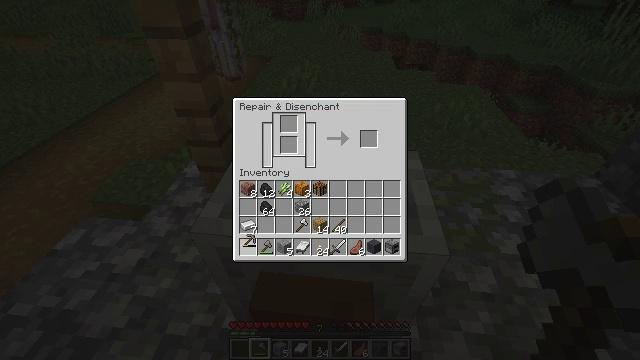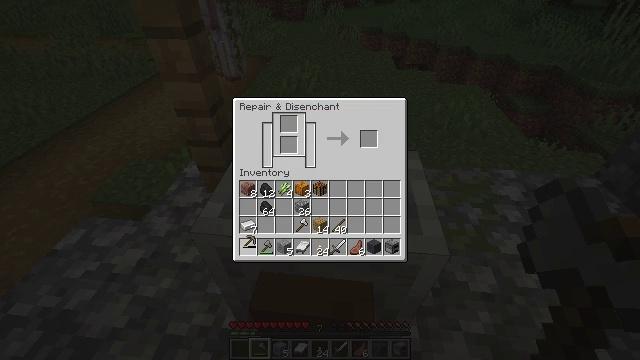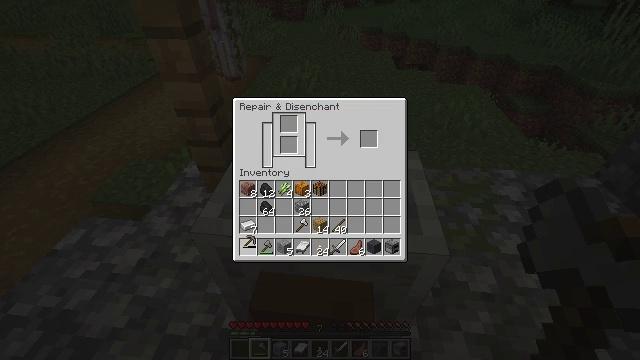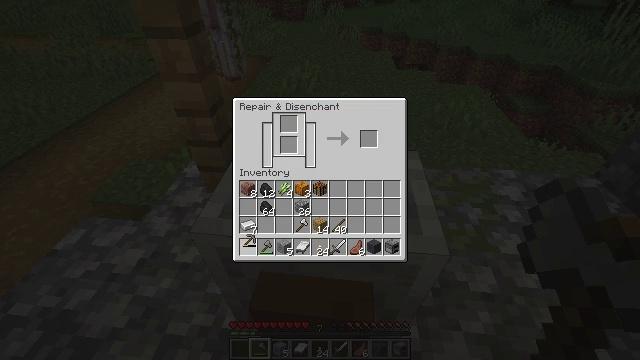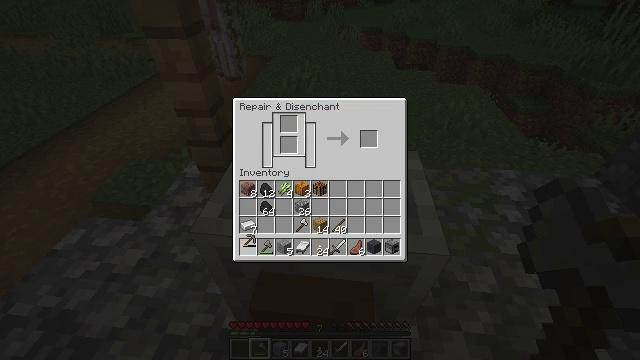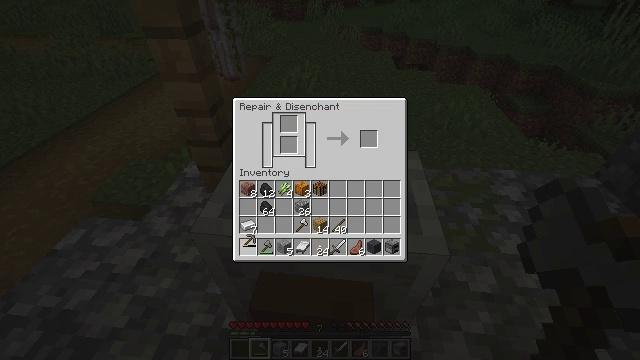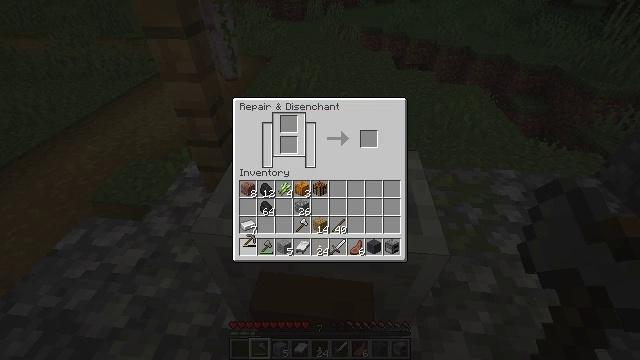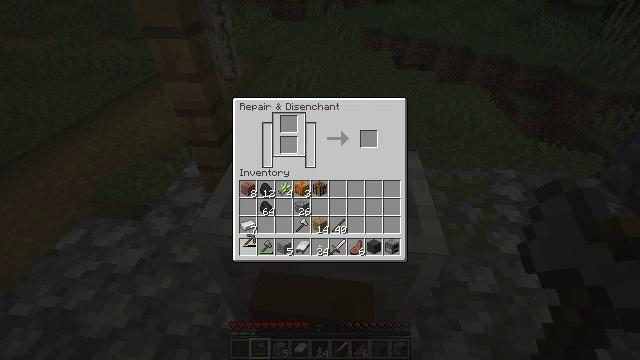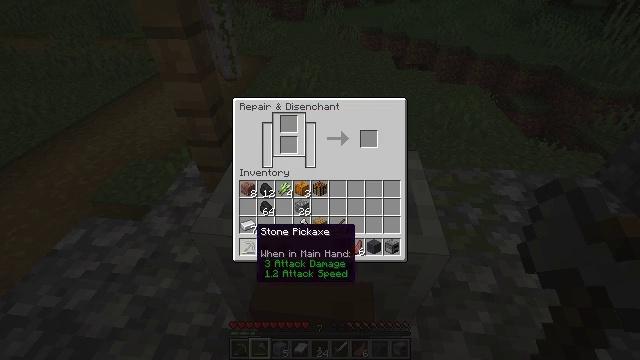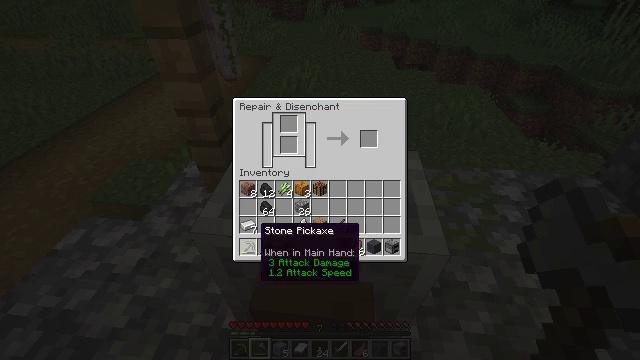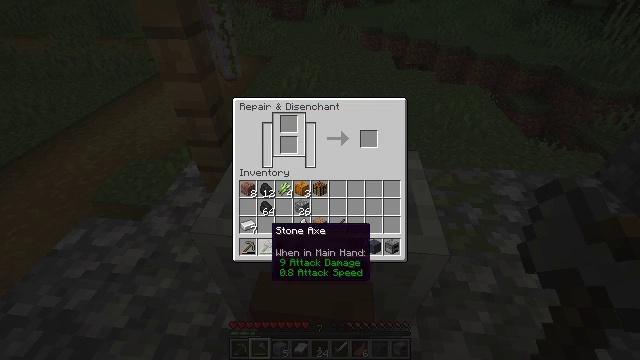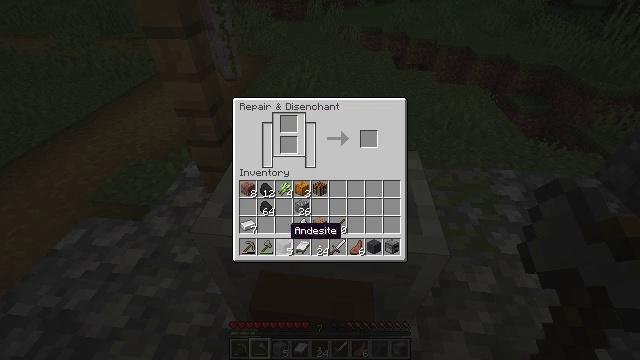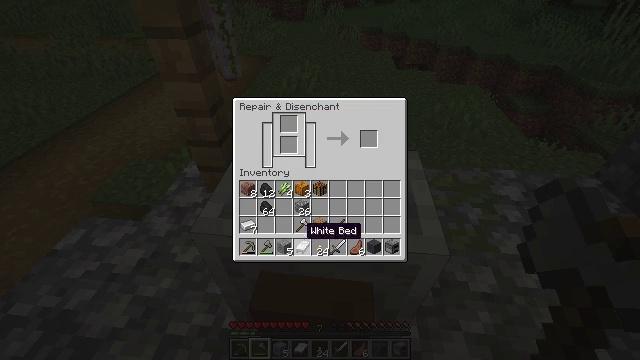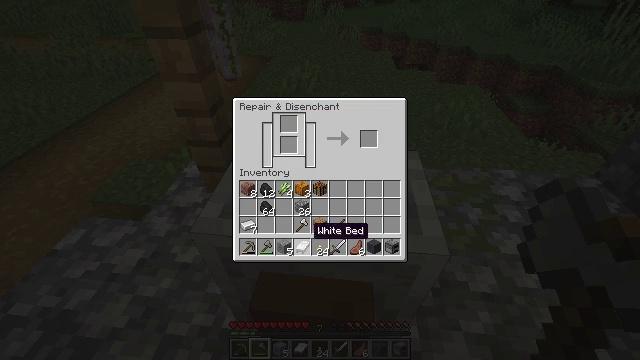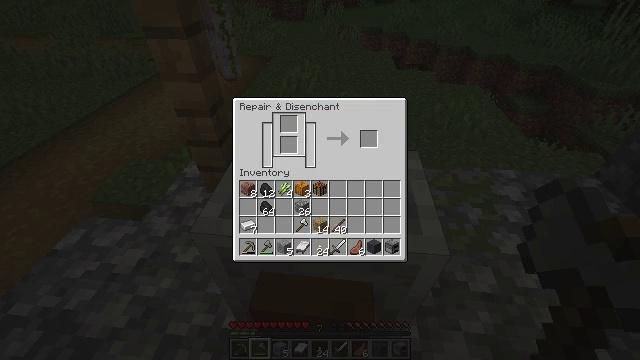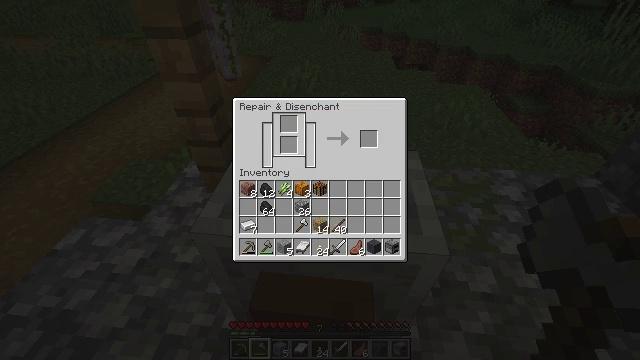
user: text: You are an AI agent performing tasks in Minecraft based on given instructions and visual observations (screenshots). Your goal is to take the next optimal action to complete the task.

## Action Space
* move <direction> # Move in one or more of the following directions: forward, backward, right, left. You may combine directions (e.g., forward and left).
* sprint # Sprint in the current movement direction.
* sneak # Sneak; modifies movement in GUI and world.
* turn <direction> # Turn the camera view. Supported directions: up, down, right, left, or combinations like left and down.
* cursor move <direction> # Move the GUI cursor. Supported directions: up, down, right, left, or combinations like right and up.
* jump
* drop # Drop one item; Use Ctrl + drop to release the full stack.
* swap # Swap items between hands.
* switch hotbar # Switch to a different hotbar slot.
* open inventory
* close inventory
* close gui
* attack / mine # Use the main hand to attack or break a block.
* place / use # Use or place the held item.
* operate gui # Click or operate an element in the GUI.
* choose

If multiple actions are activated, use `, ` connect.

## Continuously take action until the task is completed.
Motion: motion action
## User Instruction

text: Collect clay by holding down the left mouse button.
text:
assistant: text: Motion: no_op
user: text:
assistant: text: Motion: no_op
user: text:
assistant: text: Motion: no_op
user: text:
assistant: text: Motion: no_op
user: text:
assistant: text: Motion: operate gui
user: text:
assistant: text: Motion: operate gui
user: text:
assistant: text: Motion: operate gui
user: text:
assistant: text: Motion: no_op
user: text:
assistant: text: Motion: no_op
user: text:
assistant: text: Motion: cursor move right
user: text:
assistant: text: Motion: cursor move right
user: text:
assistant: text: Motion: cursor move right
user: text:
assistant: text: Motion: cursor move right
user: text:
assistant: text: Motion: no_op
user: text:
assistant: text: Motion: no_op
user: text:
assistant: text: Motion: no_op
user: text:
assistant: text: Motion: no_op
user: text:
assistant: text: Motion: no_op
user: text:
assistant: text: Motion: no_op
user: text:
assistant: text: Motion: no_op
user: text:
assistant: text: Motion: cursor move left
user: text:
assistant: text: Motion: cursor move left
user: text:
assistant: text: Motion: no_op
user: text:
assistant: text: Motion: no_op
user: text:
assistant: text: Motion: no_op
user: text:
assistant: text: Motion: no_op
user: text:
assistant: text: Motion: no_op
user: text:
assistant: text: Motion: no_op
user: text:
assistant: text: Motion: no_op
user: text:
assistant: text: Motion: no_op